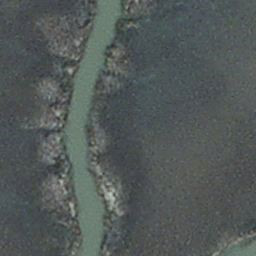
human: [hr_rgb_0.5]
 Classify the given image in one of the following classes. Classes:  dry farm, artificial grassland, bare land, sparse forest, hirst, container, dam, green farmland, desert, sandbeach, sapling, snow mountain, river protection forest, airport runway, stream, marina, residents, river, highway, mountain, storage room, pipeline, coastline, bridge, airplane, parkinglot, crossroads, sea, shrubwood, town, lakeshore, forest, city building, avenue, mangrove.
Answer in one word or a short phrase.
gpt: stream